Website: bh-photo
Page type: address-validator
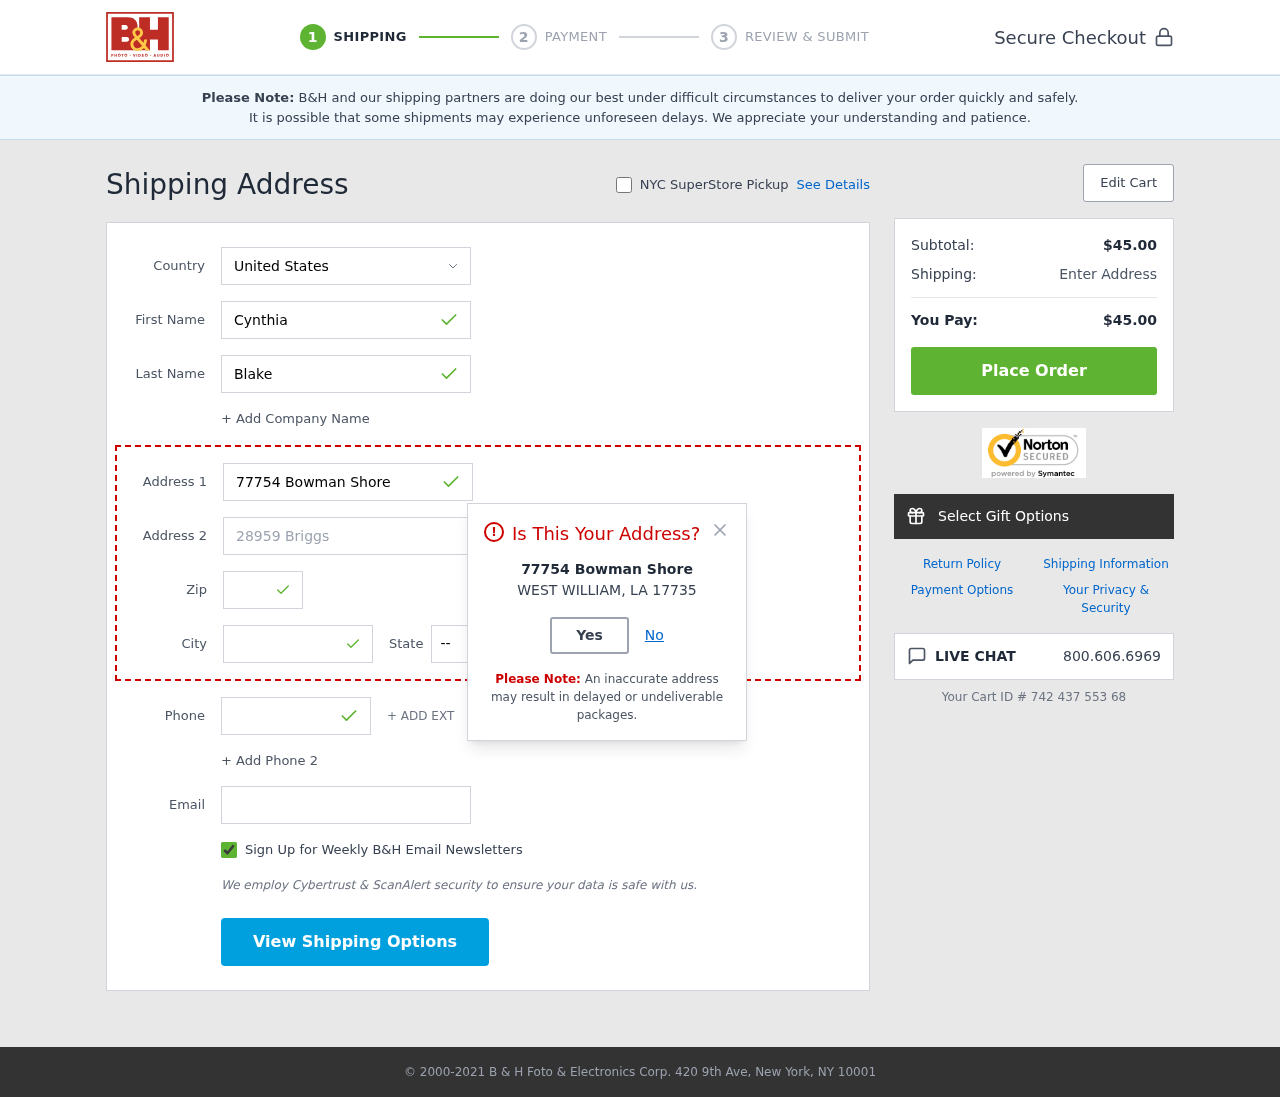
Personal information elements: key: PII_CITY
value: West William
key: PII_COUNTRY
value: United States
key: PII_EMAIL
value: cynthia.blake@hotmail.com
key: PII_FIRSTNAME
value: Cynthia
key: PII_LASTNAME
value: Blake
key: PII_PHONE
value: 9128044210
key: PII_POSTCODE
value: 17735
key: PII_STATE_ABBR
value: LA
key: PII_STREET
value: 77754 Bowman Shore
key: PII_STREET2
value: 28959 Briggs Gateway
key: PII_CITY_MODAL
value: WEST WILLIAM
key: PII_POSTCODE_FULL
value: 17735
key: PII_POSTCODE_NUMERIC
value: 17735
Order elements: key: ORDER_SUBTOTAL
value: $45.00
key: ORDER_TOTAL
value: $45.00
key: ORDER_ID
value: Your Cart ID # 742 437 553 68